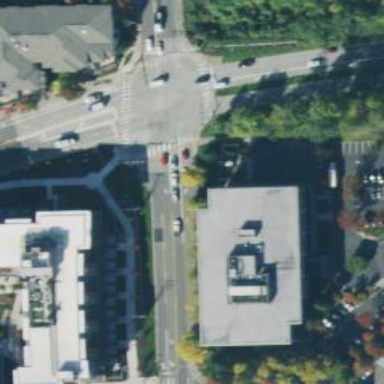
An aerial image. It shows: Crossing on the road.